Question:
In android, as we can see attached figure,
the json that I received from server is "id=-705156352446547"
but the code 'jsonObject.getLong("id")' gives -705156352446547.
I can see every 'getLong' conversion has imprecise result(or lose precision?) in last 4 digits.
Is there anything that I missed?
My settings: java 1.6.0_41, Android 4.1.2, IntelliJ 12 IDE.
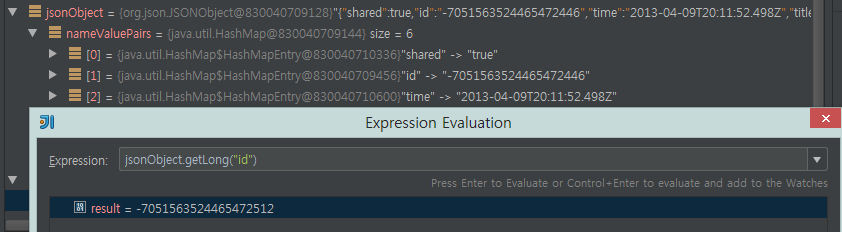
Answer: 'Long.parseLong(jsonObject.getString("id"))' gives precise result.